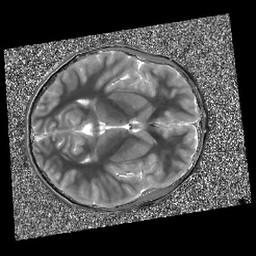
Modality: T1map
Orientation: axial
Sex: female
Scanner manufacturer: siemens
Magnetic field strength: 3 T
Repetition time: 5 s
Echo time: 0.00355 s